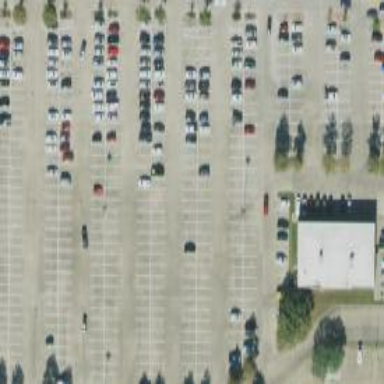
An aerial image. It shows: Parking space.